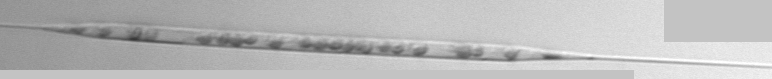
Label: Rhizosolenia